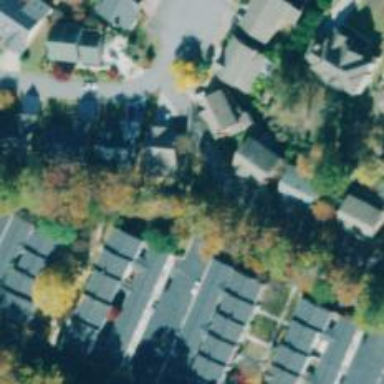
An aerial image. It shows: Residential road.